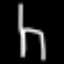
Label: chair